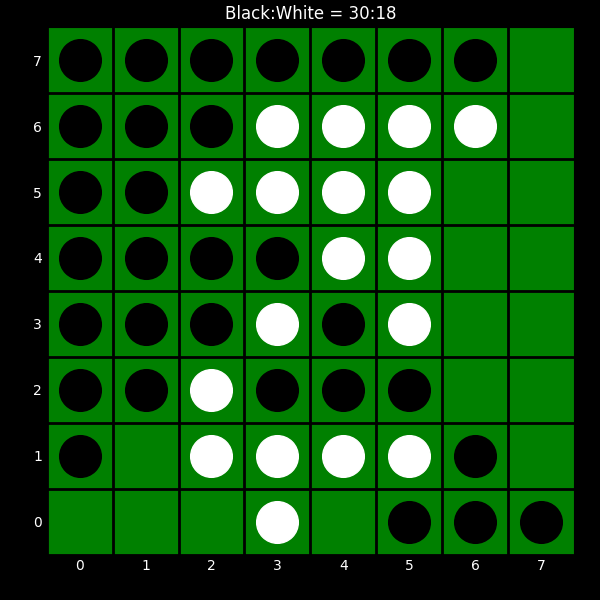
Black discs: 30
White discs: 18